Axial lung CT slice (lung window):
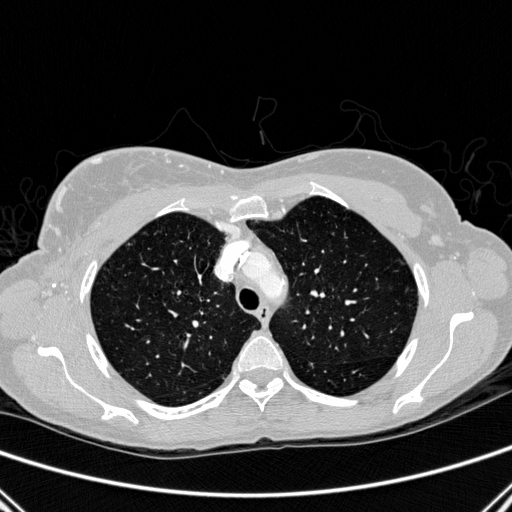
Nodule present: no